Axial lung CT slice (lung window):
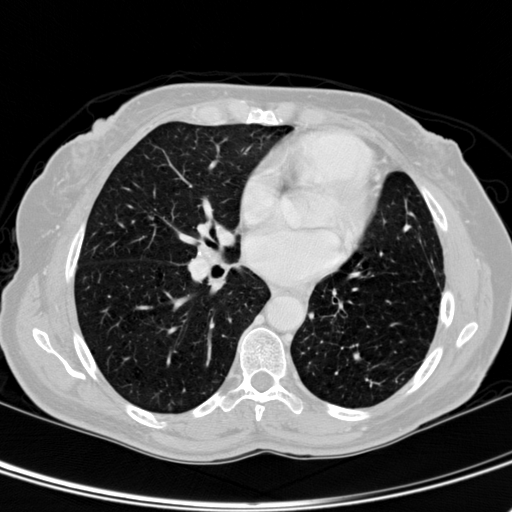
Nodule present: no